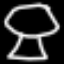
Label: mushroom